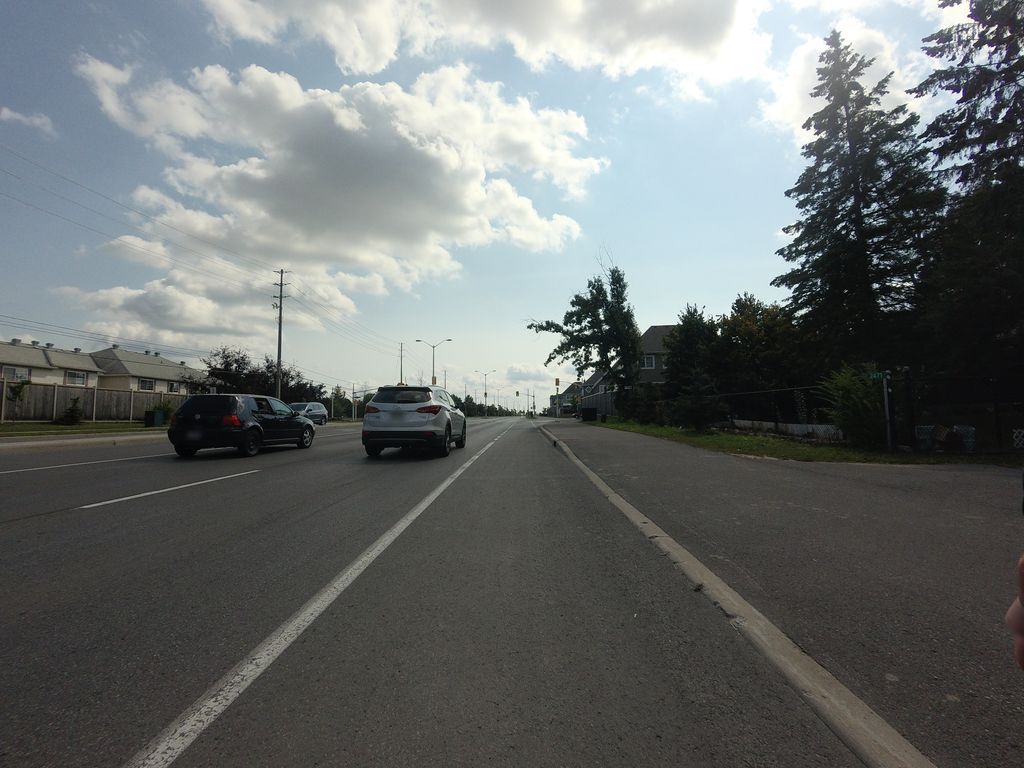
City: ottawa-gatineau